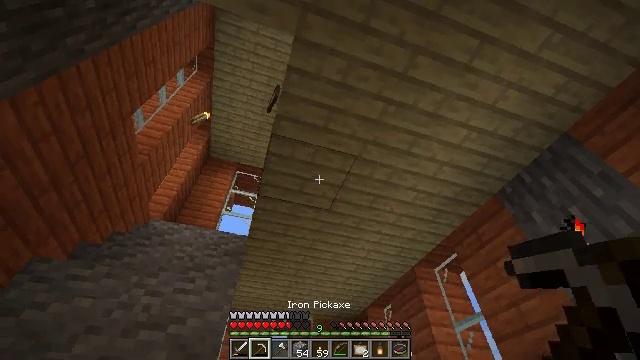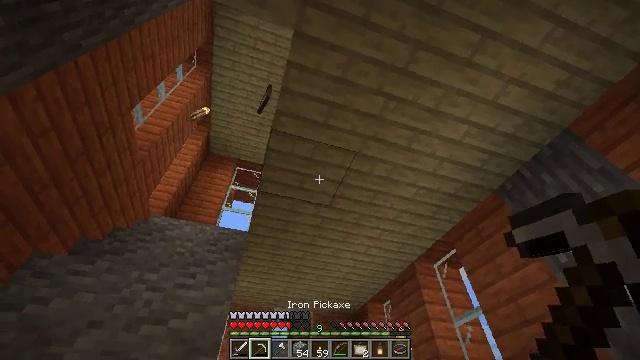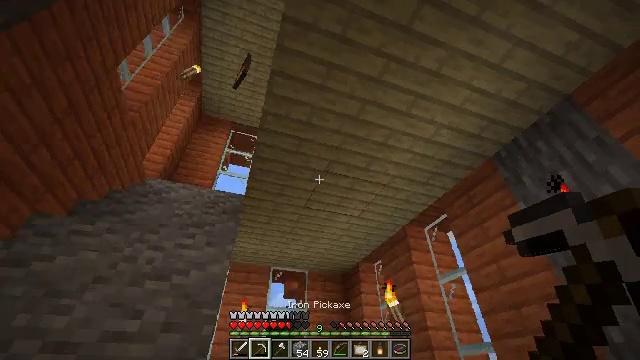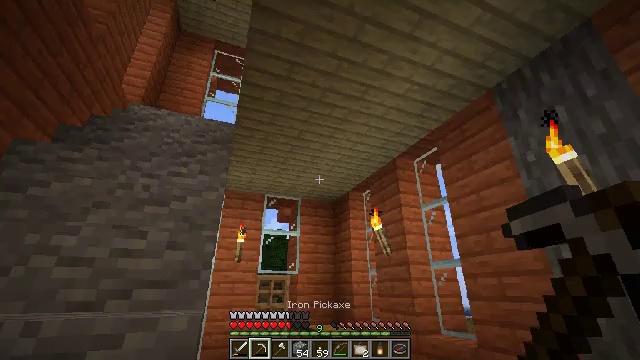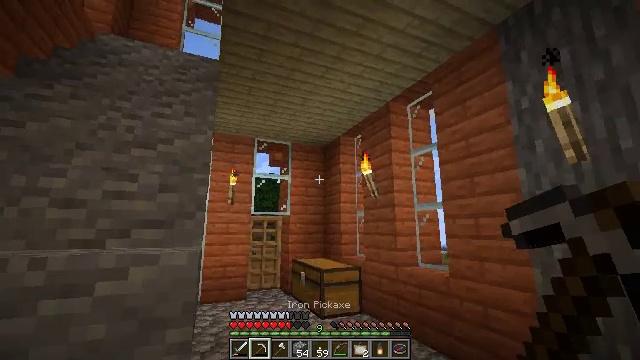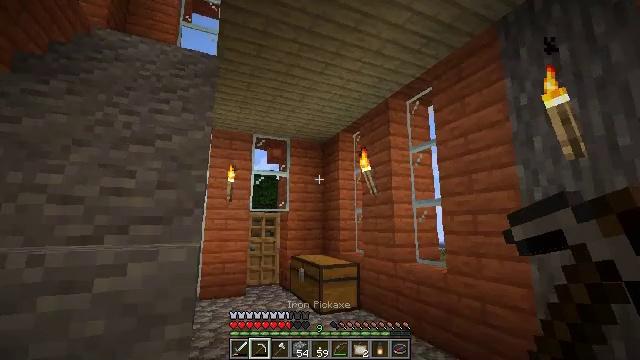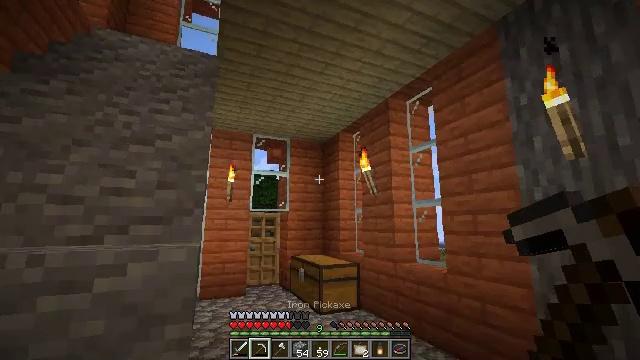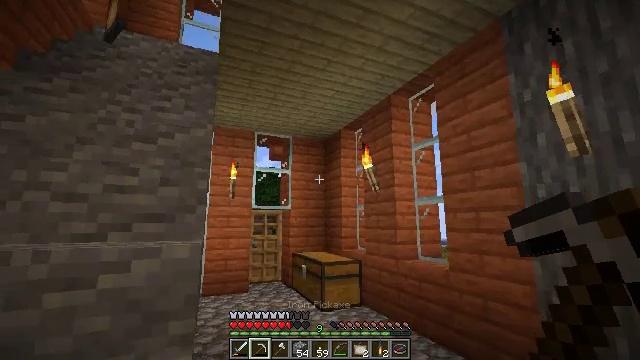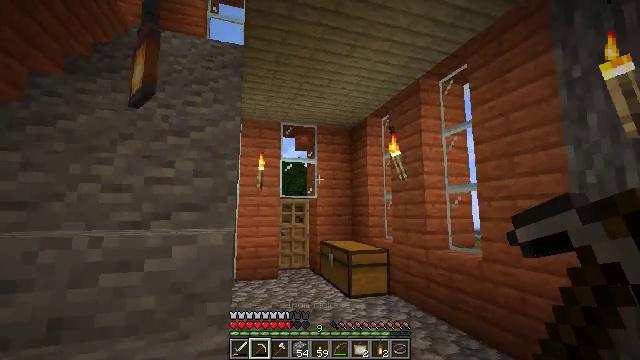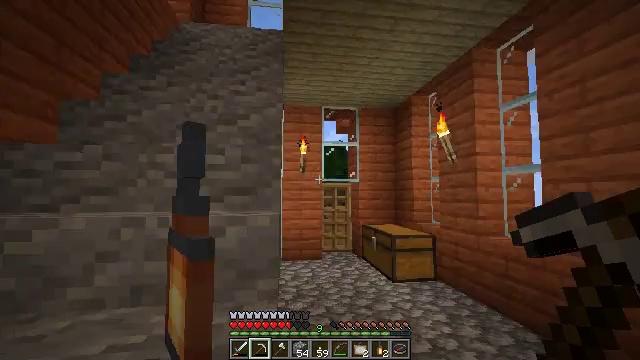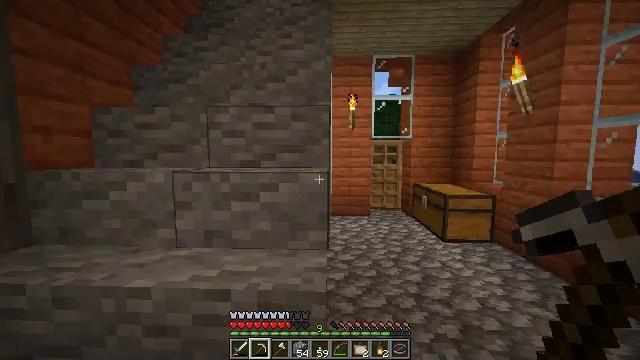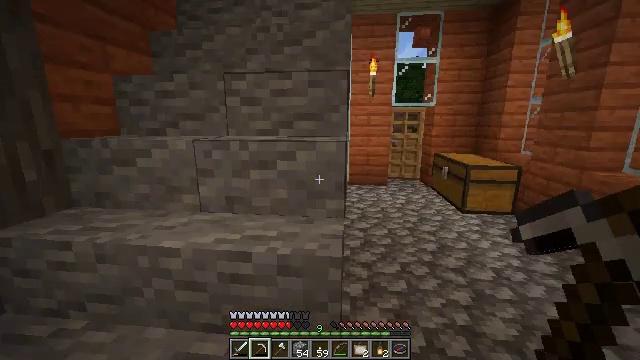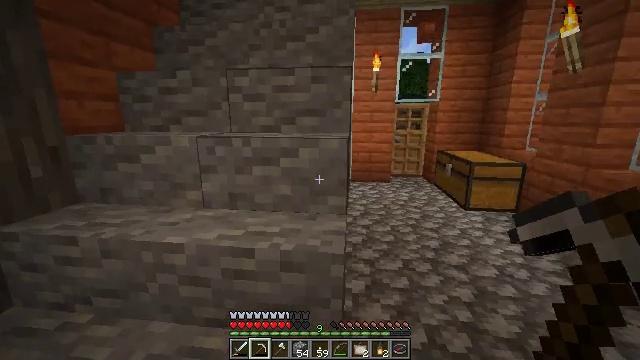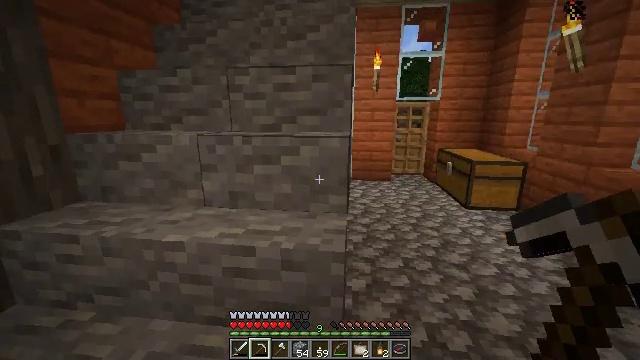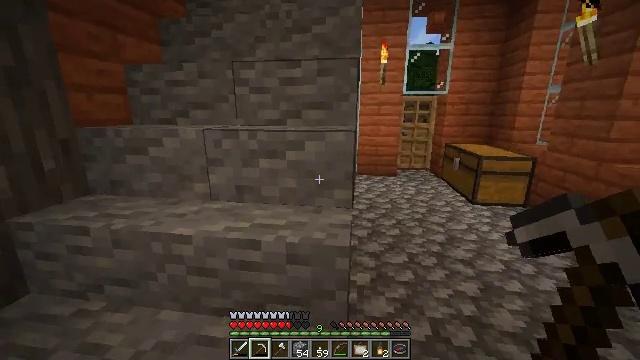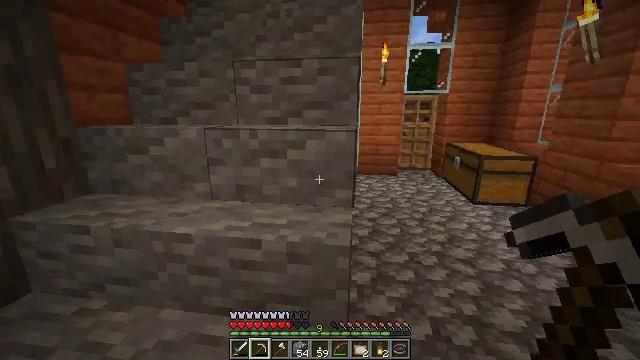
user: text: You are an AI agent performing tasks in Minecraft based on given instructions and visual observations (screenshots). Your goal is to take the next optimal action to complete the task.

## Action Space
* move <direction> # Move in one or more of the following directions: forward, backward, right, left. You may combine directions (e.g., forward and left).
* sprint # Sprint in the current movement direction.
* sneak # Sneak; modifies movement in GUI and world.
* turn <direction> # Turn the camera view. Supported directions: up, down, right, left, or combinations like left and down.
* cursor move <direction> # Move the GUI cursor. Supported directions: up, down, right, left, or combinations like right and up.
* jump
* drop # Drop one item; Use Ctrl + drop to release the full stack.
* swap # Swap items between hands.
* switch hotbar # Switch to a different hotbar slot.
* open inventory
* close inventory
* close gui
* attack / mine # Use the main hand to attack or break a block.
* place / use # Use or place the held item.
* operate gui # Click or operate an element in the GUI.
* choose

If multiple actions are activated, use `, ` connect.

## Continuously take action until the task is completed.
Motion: motion action
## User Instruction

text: Retrieve the lantern for relighting.
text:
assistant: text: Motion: no_op
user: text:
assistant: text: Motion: turn right and down
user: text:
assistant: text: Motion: turn right and down
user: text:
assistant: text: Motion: turn right and down
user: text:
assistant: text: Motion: no_op
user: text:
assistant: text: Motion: no_op
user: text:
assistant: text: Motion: no_op
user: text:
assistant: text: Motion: turn left and down
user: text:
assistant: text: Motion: turn left and down
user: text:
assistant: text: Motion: turn left and down
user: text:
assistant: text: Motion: turn left and down
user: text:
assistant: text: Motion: no_op
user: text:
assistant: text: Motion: no_op
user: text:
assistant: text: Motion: turn left and down
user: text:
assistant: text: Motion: no_op
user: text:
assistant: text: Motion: turn left and down
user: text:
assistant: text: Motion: turn left and down
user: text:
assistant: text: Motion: turn left and down
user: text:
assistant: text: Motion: turn left and down
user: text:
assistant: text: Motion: turn left and down
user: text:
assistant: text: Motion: turn down
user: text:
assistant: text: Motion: turn left and down
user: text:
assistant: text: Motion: no_op
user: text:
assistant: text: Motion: no_op
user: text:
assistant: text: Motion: no_op
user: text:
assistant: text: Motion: turn up
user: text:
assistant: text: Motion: turn up
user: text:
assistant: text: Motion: turn up
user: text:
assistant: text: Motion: turn up
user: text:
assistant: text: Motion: turn up